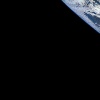
Label: space